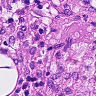
Metastatic tissue present: no